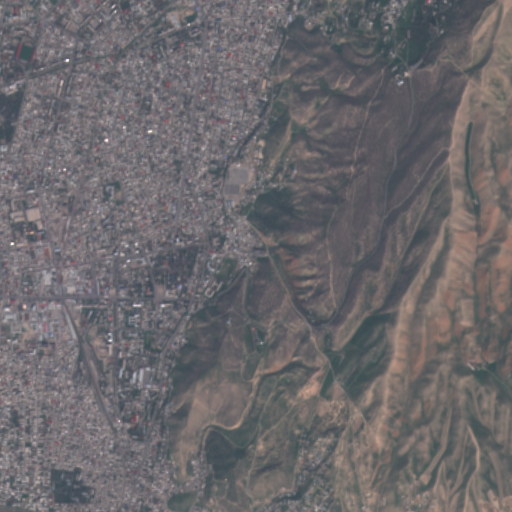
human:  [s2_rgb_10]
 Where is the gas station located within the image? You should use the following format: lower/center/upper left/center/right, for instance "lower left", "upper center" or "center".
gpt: The gas station is located in the center of the image.
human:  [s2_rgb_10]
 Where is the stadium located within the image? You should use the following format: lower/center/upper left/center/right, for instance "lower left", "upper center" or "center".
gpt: The stadium is located in the upper left of the image.
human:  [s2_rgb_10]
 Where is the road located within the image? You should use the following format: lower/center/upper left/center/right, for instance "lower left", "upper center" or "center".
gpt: There is no road in the image.